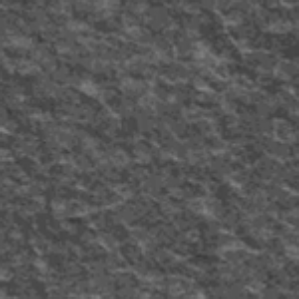
Label: frost